Interaction volume radius: 10 \u00c5
Interaction volume height: 25 \u00c5
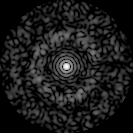
Disorder parameter: 0.8347